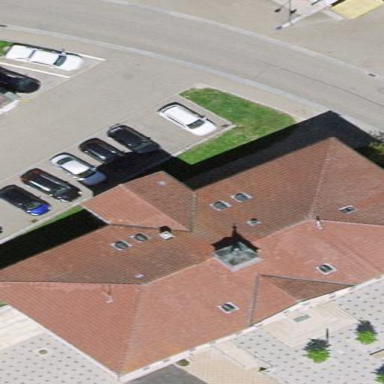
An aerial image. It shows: Building with hipped roof shape.